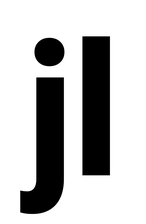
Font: Roboto_Condensed_ExtraBold